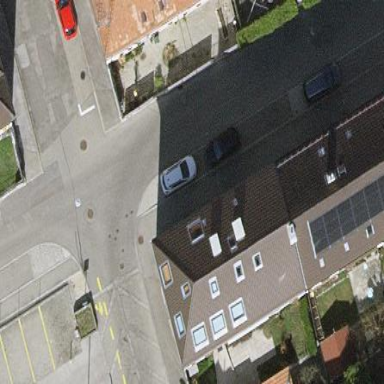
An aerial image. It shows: Apartment building with side-hipped roof.